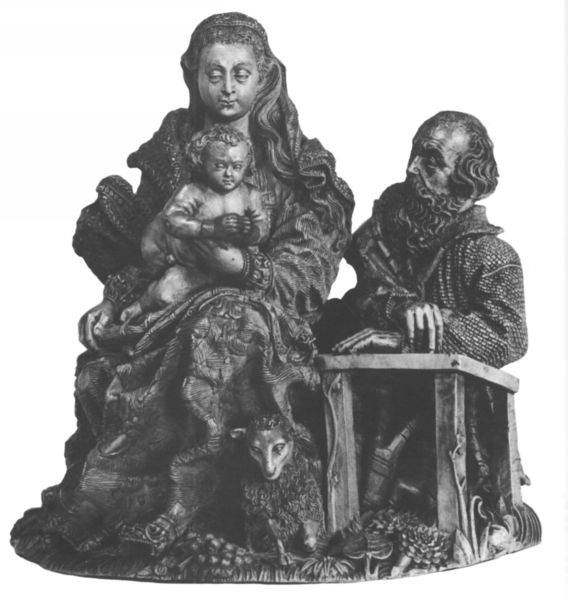
Titel: Die Heilige Familie
Institution: Budapest, Museum für Kunstgewerbe
Schlagwörter: dunkel, mann, frau, holz, schwarz, tisch, gras, tier, bart, johannes, haare, familie, kind, mutter, skulptur, baby, lamm, schaf, kleinkind, schnitzerei, jesus, maria, madonna, schaaf, josef, gottesmutter, heilige familie, jesuskind, rm, holzbildhauerei, sheilige familie